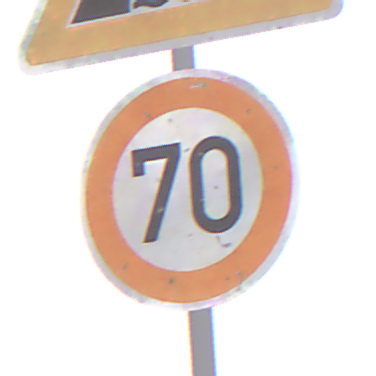
Verkehrszeichen: Geschwindigkeit70
Zusatzzeichen oben: BeweglicheBruecke
Umgebung: Outdoor, RoadRail
Tageszeit: Midday
Wetter: Overcast
Licht: Natural
Jahreszeit: NotSpecified
Kontrast: LowContrast